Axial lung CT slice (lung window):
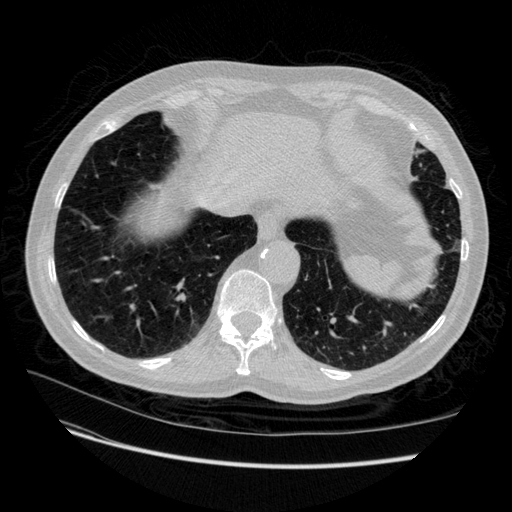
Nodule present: no